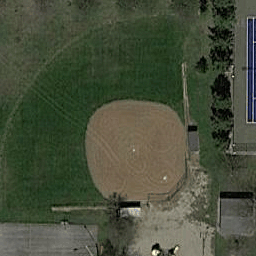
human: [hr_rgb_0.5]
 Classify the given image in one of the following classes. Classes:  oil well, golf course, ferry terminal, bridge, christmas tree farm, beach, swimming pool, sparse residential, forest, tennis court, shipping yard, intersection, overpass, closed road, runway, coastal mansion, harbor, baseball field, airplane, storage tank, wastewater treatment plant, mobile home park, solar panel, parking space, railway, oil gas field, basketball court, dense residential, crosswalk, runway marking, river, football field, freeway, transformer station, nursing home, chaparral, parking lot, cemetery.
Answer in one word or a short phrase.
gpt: baseball field